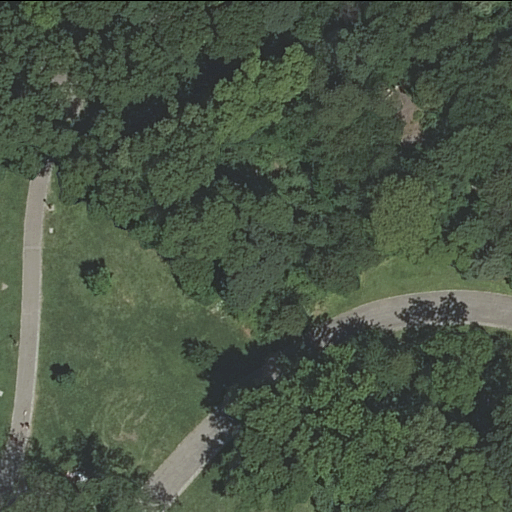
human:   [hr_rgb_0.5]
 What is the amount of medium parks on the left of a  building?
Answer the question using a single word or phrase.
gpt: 0

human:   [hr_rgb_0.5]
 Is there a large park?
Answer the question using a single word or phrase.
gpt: yes

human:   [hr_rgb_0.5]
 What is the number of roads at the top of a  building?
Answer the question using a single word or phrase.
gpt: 0

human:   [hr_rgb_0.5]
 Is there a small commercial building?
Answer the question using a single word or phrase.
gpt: no

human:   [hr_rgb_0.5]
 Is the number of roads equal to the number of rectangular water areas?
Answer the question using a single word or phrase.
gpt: no

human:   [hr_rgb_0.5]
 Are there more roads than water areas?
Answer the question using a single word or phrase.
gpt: yes

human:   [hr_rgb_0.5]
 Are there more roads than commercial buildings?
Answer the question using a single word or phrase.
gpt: yes

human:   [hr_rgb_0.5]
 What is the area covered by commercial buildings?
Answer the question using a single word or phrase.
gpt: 0m2

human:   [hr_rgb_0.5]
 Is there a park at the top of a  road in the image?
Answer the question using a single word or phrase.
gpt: no

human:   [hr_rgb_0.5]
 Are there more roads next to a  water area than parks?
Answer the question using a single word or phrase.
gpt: no

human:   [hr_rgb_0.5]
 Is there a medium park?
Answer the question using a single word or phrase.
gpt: no

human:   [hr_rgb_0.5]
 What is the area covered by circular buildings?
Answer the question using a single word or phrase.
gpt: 0m2

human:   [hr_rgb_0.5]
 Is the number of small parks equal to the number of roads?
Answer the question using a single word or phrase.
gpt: no

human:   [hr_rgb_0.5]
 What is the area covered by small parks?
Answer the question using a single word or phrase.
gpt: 0m2

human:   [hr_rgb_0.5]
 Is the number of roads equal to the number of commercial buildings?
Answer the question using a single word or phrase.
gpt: no

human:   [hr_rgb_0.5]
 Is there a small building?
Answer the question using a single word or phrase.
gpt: no

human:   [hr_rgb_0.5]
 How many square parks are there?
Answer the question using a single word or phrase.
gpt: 0

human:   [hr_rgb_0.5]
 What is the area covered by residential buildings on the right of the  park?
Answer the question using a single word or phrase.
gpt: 0m2

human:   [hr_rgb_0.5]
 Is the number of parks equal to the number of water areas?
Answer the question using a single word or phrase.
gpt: no

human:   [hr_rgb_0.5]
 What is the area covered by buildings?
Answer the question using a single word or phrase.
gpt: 0m2

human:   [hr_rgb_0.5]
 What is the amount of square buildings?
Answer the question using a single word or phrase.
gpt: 0

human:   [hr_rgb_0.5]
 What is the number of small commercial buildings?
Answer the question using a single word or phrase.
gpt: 0

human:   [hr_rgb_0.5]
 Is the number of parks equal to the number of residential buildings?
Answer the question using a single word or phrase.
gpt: no

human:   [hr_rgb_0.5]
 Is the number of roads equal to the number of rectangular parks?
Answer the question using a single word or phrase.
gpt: no

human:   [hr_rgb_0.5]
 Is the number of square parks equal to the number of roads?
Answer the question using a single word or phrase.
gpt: no

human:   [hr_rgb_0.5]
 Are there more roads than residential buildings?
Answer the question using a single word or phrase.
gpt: yes

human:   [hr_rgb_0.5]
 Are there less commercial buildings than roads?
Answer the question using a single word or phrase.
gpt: yes

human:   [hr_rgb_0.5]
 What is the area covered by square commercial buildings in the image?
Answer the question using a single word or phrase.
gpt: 0m2

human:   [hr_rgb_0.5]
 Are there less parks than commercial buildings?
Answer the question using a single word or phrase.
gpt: no

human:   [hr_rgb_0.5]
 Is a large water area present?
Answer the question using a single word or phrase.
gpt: no

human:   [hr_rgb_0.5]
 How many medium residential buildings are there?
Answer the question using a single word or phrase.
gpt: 0

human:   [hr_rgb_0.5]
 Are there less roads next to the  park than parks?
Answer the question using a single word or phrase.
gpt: no

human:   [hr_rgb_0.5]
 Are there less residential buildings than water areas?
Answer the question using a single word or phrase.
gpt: no

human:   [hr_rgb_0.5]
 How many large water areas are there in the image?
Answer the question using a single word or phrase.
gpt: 0

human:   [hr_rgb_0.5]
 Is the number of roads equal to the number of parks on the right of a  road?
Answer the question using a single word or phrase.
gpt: no

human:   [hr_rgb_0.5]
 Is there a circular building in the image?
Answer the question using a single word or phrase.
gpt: no